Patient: sex F, age 72
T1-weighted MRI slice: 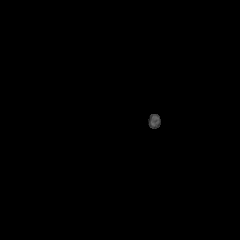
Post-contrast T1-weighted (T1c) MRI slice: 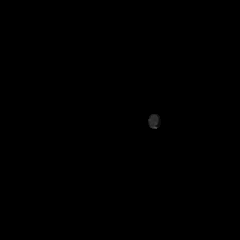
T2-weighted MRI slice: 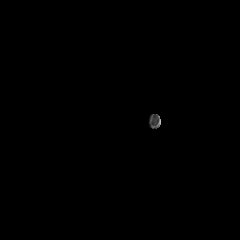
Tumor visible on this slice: no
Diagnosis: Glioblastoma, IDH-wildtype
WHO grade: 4